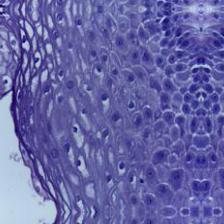
Diagnosis: Normal